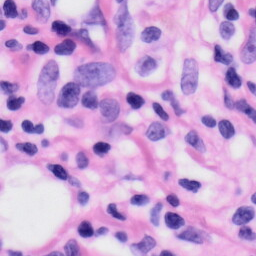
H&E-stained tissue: Skin